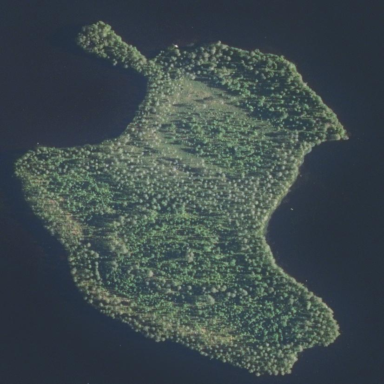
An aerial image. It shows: Forested islet.